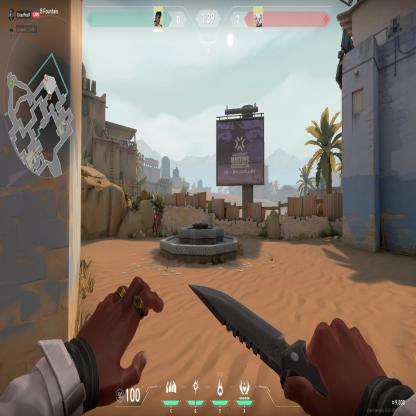
Label: enemy